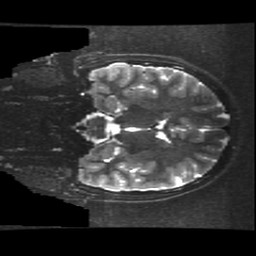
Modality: T2w
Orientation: coronal
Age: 12
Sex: female
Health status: ill
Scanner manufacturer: ge
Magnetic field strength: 3 T
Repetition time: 7.5 s
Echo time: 0.1015 s